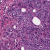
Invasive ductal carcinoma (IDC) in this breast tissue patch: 1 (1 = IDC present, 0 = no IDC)